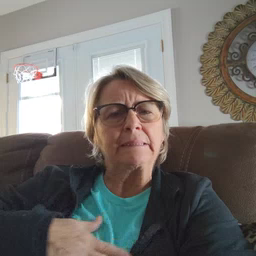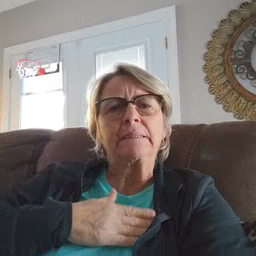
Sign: please